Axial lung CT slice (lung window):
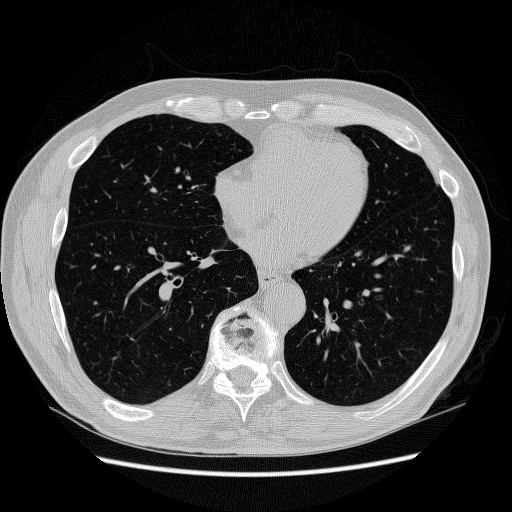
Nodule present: no